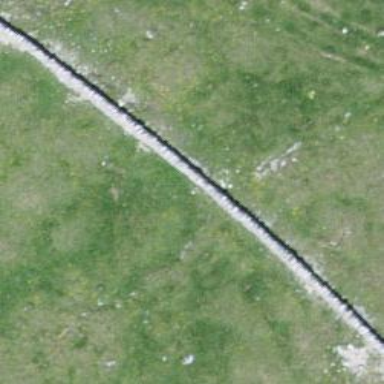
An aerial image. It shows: Wall barrier.